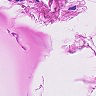
Metastatic tissue present: no